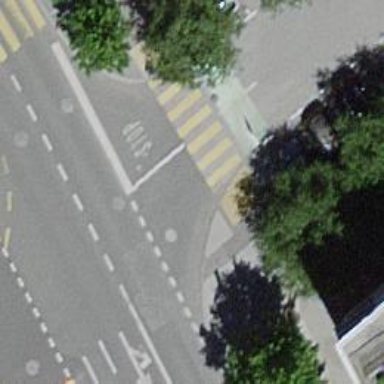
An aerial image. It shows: Kerb serving as barrier.